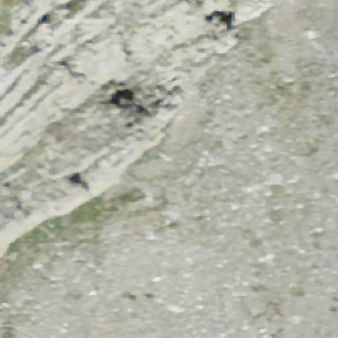
Label: other